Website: crate-barrel
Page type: gifting
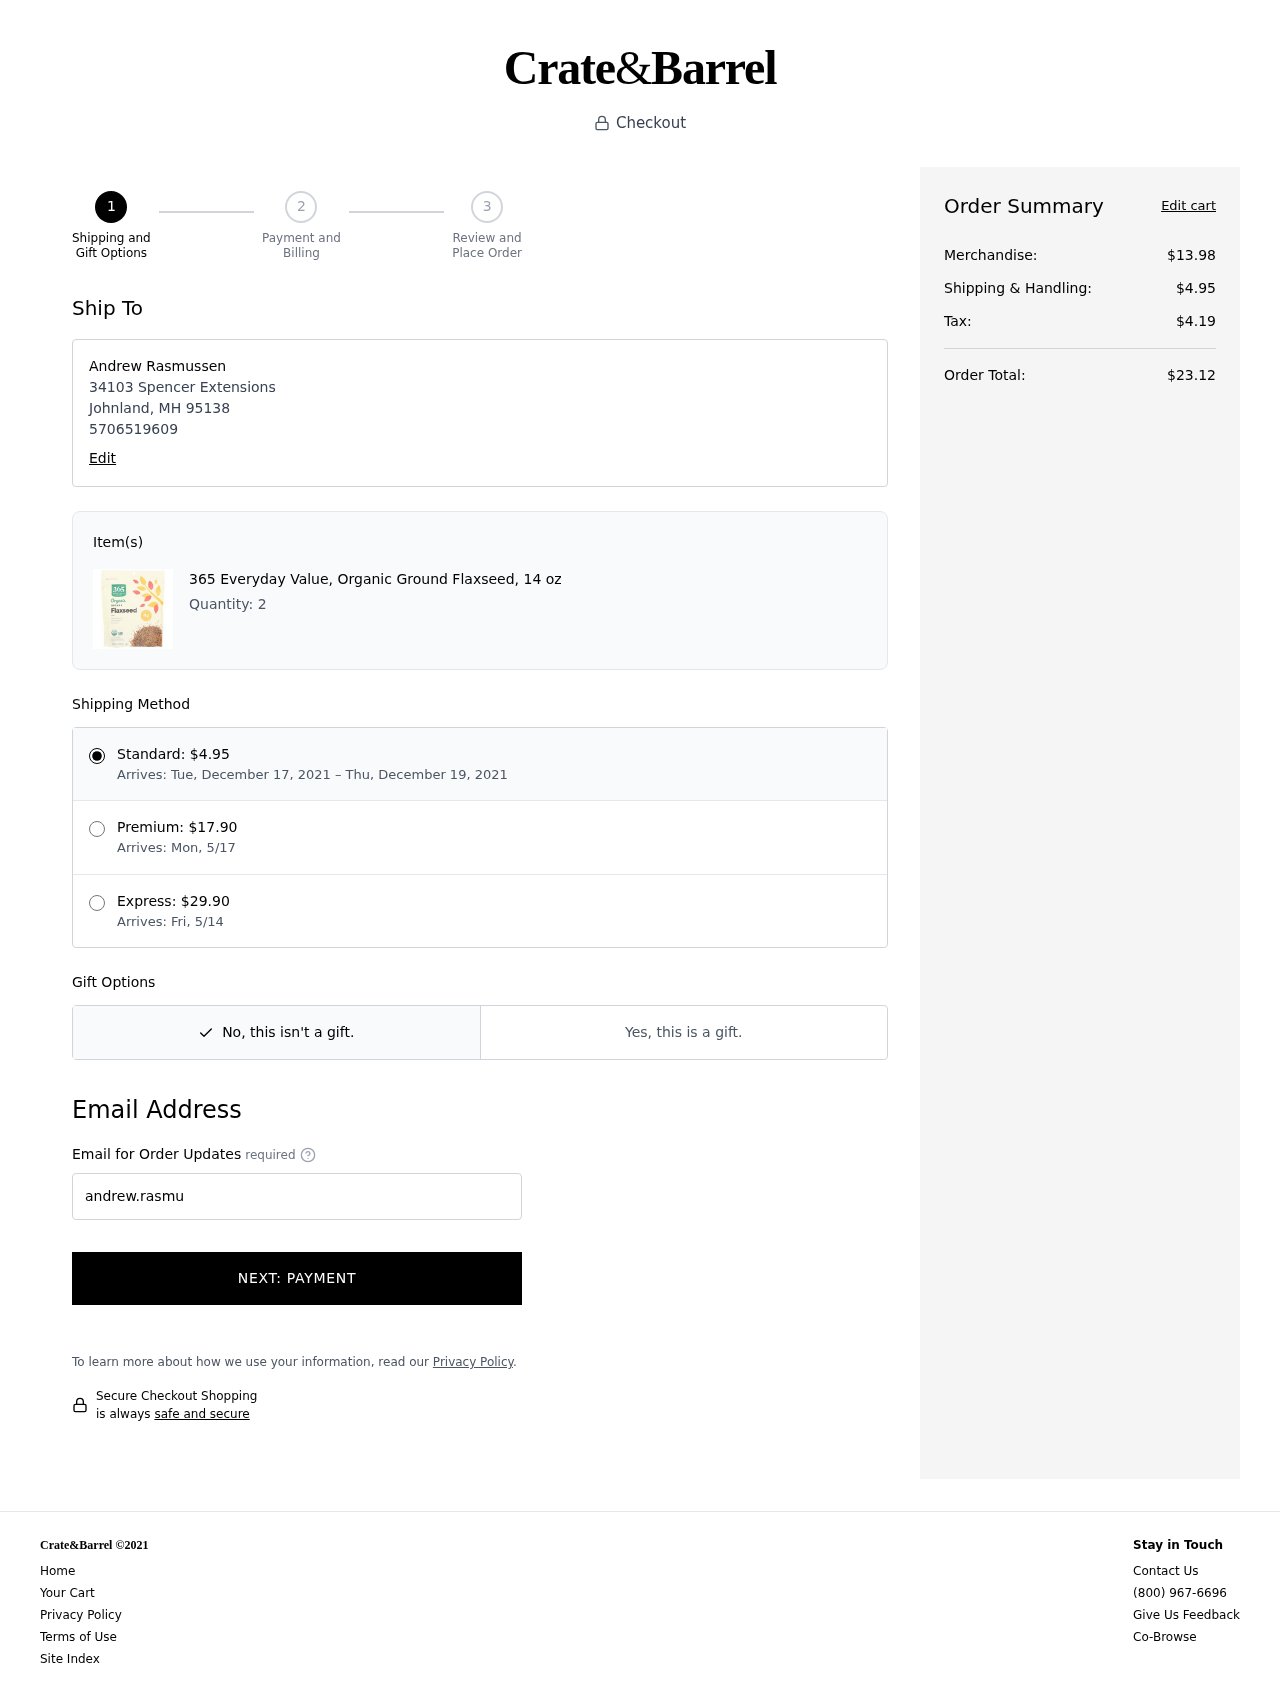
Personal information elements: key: PII_CITY
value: Johnland
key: PII_FULLNAME
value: Andrew Rasmussen
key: PII_PHONE
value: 5706519609
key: PII_POSTCODE
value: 95138
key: PII_STATE_ABBR
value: MH
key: PII_STREET
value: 34103 Spencer Extensions
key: PII_EMAIL
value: andrew.rasmussen@yahoo.com
Product elements: key: PRODUCT1_NAME
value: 365 Everyday Value, Organic Ground Flaxseed, 14 oz
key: PRODUCT1_QUANTITY
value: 2
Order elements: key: ORDER_SHIPPING_DATE
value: December 17, 2021
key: ORDER_DELIVERY_DATE
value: December 19, 2021
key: ORDER_SUBTOTAL
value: $13.98
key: ORDER_SHIPPING_COST
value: $4.95
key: ORDER_TAX
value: $4.19
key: ORDER_TOTAL
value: $23.12